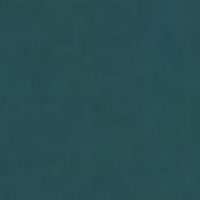
EUNIS habitat code: 14
Species observed at this site:
Chroicocephalus ridibundus
Phalacrocorax carbo
Corvus corone
Larus michahellis
Cygnus olor
Podiceps cristatus
Fulica atra
Anas platyrhynchos
Milvus milvus
Columba livia
Passer domesticus
Columba palumbus